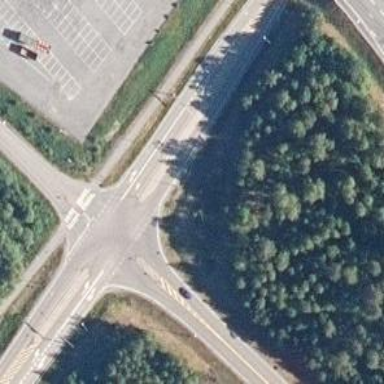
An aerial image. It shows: Trunk link road with asphalt surface.